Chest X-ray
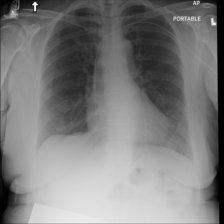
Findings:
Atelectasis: negative
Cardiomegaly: negative
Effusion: negative
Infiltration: negative
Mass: negative
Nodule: negative
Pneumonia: negative
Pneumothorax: negative
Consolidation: negative
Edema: negative
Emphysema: negative
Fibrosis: negative
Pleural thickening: negative
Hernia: negative